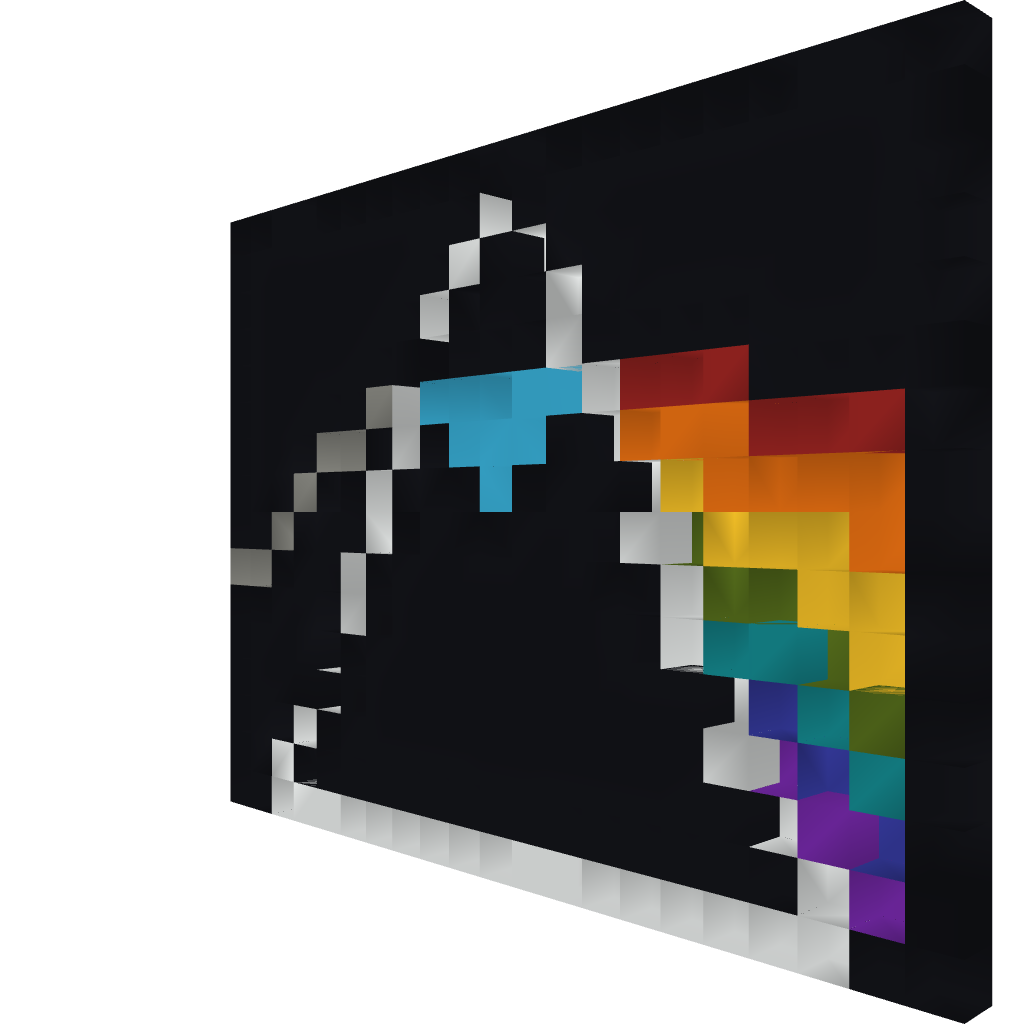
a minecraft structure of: Pink floyd album cover